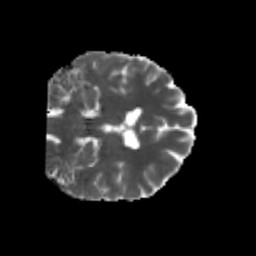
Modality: MD
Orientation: coronal
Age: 36
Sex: male
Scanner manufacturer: siemens
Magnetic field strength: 3 T
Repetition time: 3.5 s
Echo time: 0.113 s